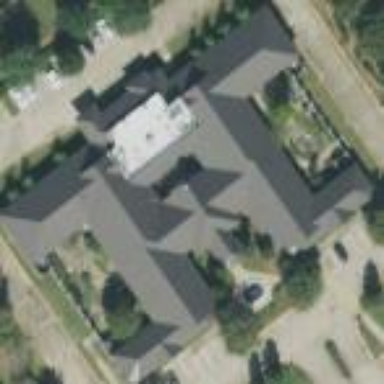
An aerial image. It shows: Building.